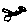
Label: bird